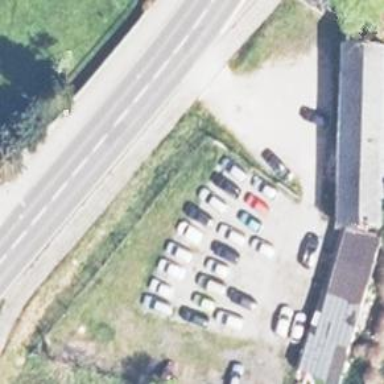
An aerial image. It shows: Commercial area with car shop.